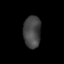
Tissue: lung
Cell type: Endothelial cells
Senescence score: 0.2215
Nuclear area (px): 549
Mean DAPI intensity: 68.798